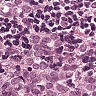
Metastatic tissue present: yes